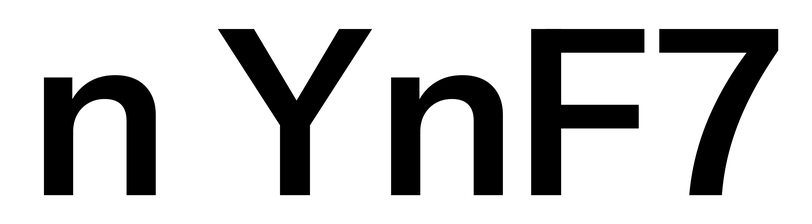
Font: InstrumentSans_SemiBold